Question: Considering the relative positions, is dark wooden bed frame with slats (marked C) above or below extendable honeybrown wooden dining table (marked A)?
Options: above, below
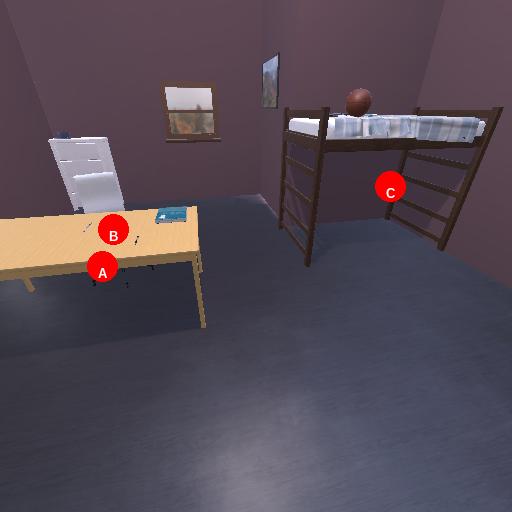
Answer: above